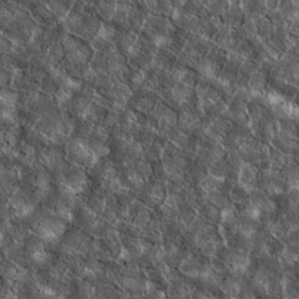
Label: non_frost